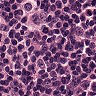
Metastatic tissue present: yes